Brain MRI, t2w sequence, axial 2D slice.
Patient: age 33, sex F, weight 78 kg, height 1.78 m
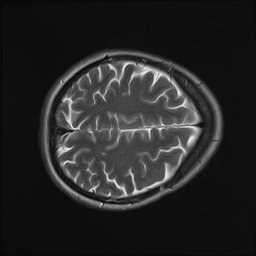